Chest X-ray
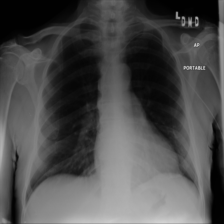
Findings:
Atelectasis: negative
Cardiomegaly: negative
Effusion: negative
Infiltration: negative
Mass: negative
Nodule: negative
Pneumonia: negative
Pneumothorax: negative
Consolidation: negative
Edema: negative
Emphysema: negative
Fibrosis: negative
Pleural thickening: negative
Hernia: negative